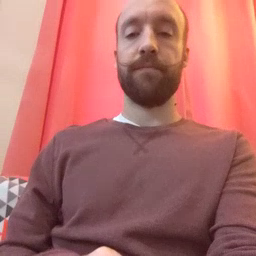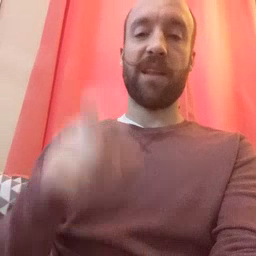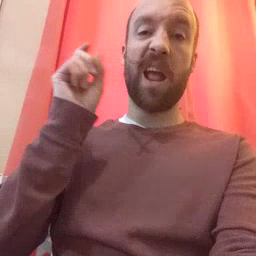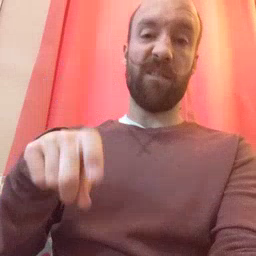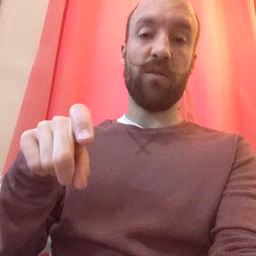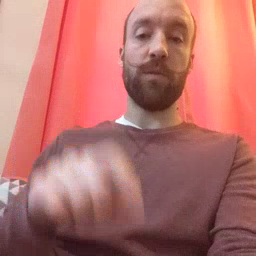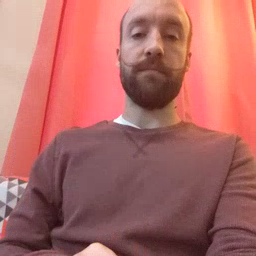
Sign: haveto